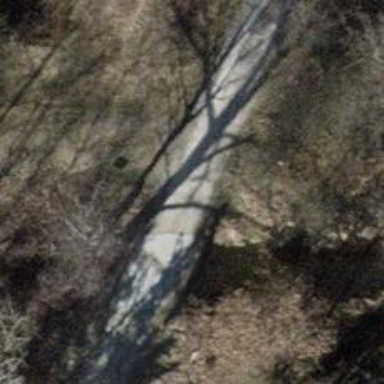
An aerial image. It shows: Track road on concrete bridge with grade 1 track type.